Field crop: maize
Growth stage: 2
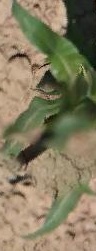
Species: maize